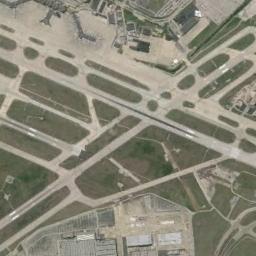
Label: airport